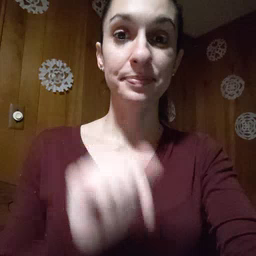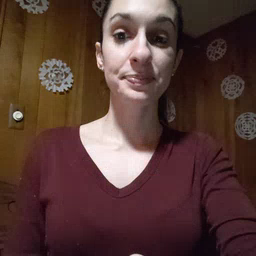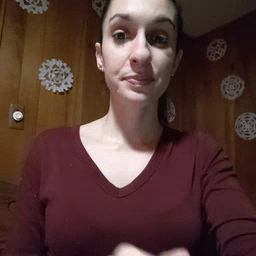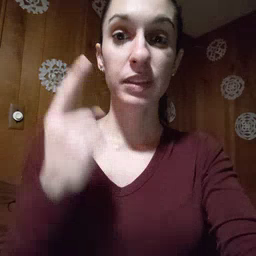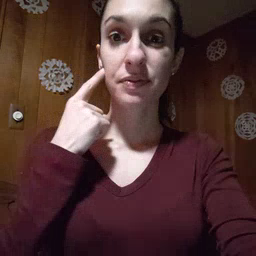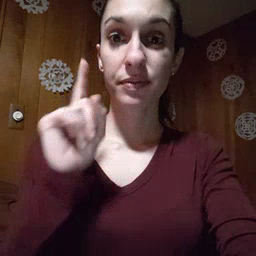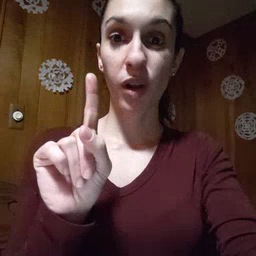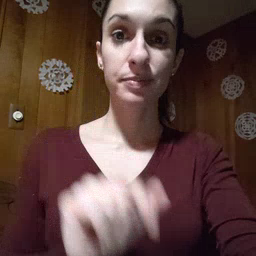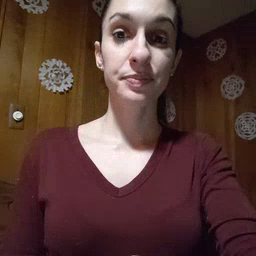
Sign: for